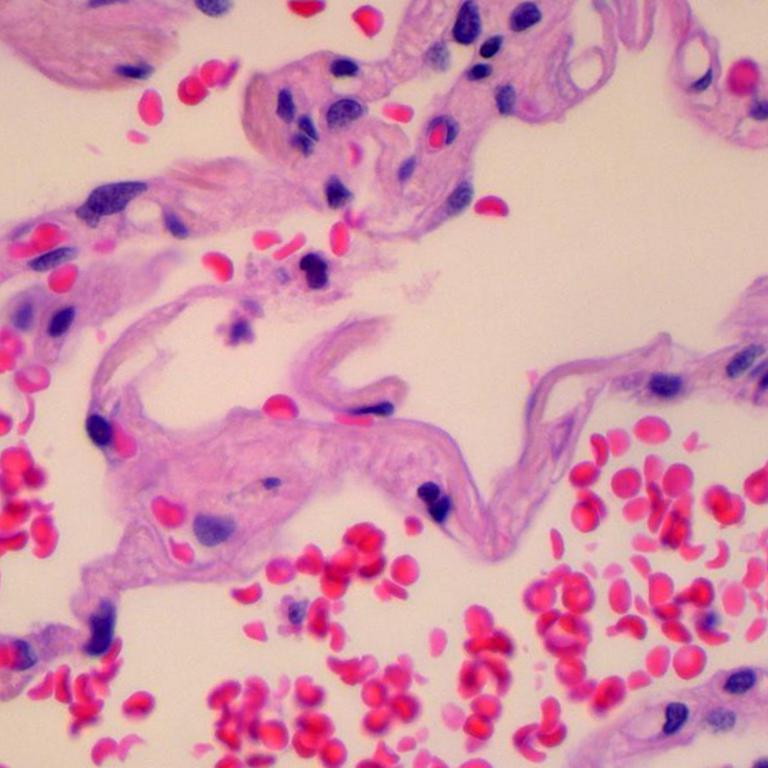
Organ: lung
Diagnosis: benign